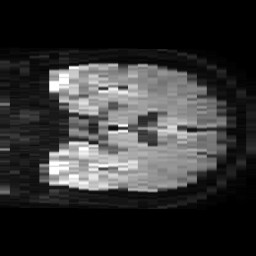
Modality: TRACE
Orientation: coronal
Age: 50
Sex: male
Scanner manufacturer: philips
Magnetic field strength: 3 T
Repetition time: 4.146 s
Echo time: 0.06134 s